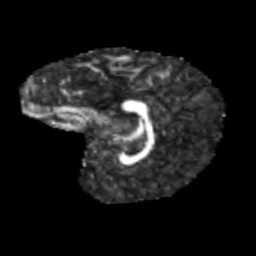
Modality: FA
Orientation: sagittal
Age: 11
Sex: male
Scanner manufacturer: siemens
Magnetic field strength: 3 T
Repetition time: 3.8 s
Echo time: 0.07 s